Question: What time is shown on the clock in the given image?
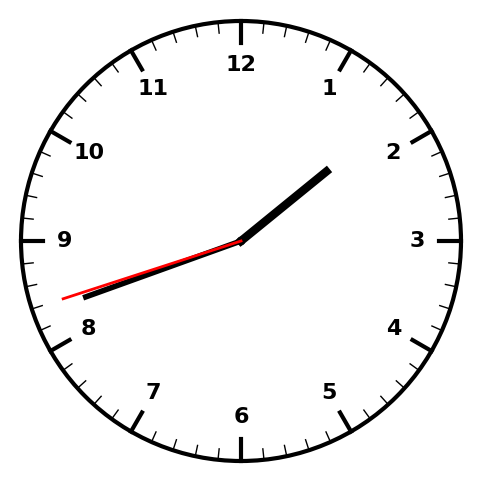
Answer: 01:41:42